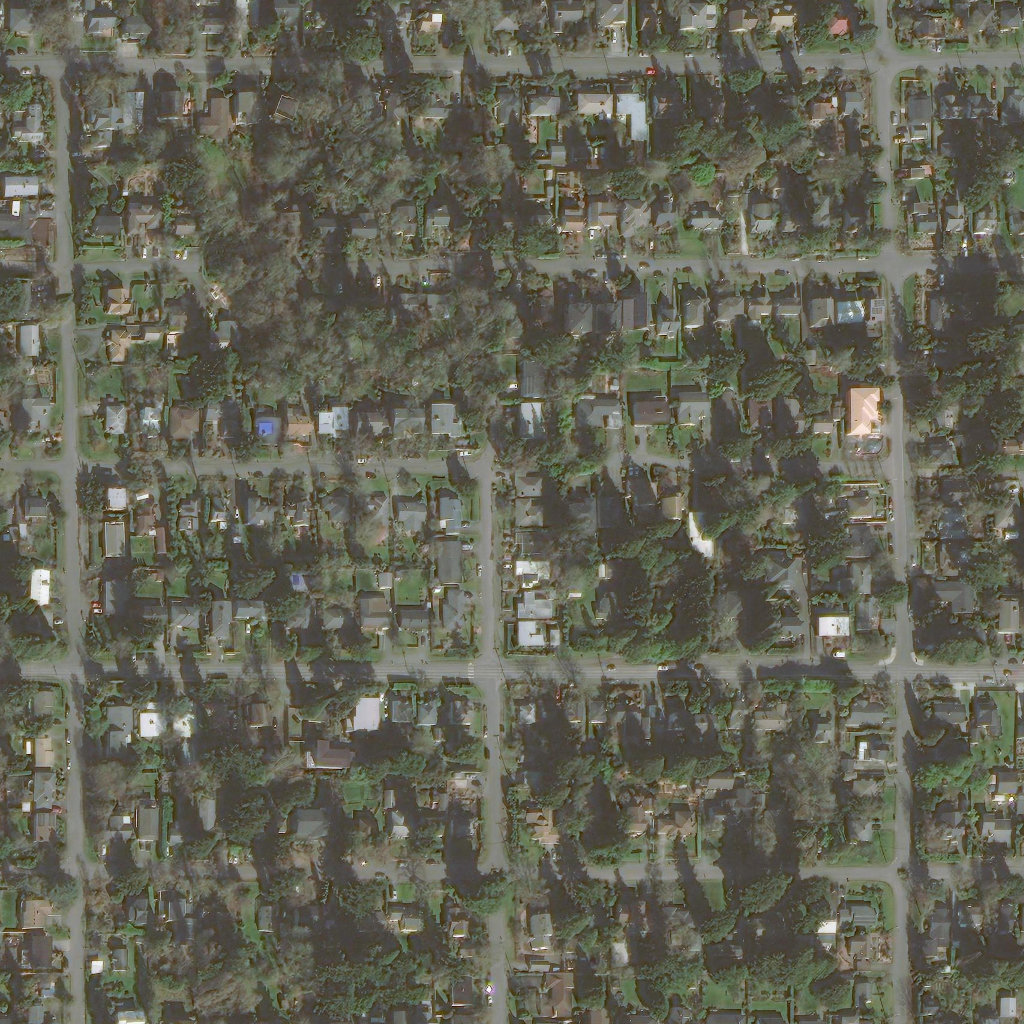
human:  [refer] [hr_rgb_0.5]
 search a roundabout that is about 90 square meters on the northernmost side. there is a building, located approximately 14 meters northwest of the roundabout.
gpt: <box>[[84, 4, 87, 7, 0]]</box>